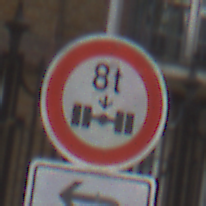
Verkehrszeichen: TatsaechlicheAchslast
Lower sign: RichtungsangabeDurchPfeile2
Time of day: MorningAfternoon
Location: Outdoor (Urban)
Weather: Overcast
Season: NotSpecified
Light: Natural